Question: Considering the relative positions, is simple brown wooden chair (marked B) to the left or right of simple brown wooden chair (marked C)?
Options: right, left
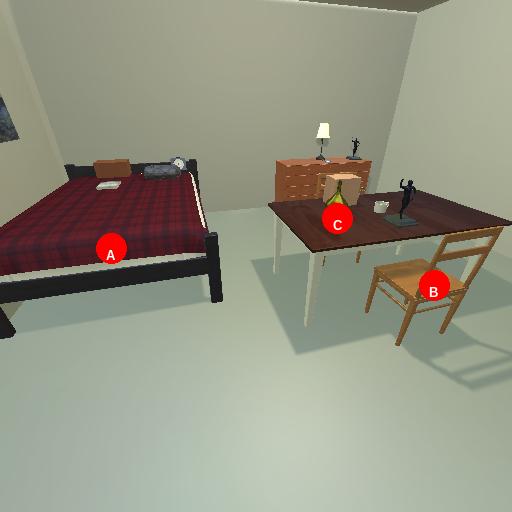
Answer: right